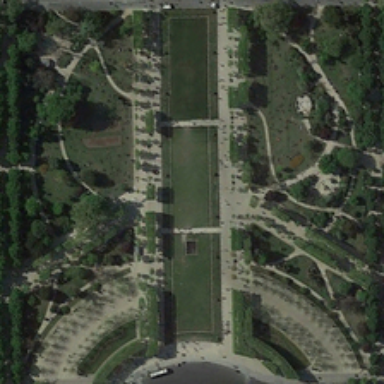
Many green trees and people are in a square near a road with cars .